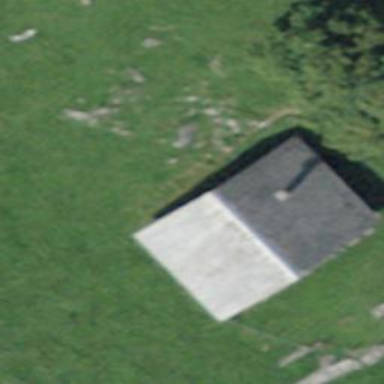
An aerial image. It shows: Barn.